Field crop: tomato
Growth stage: 1
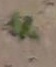
Species: solanum